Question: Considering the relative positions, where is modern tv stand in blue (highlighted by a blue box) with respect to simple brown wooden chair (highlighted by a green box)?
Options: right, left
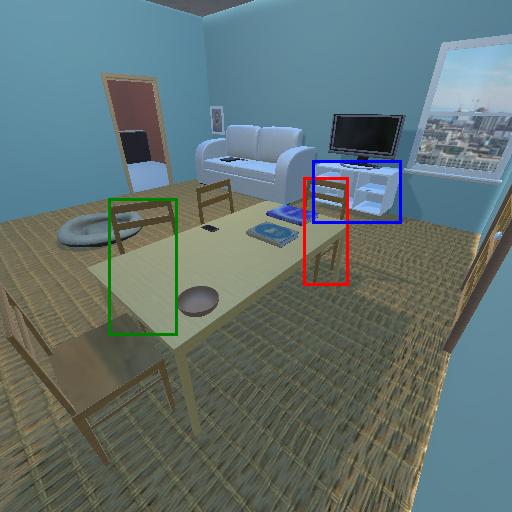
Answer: right